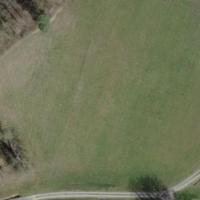
EUNIS habitat code: 24
Species observed at this site:
Knautia arvensis